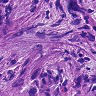
Metastatic tissue present: yes